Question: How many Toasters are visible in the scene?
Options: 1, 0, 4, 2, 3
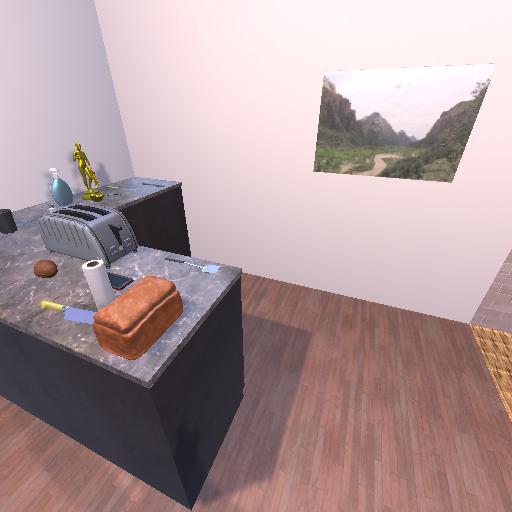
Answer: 1